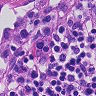
Metastatic tissue present: no